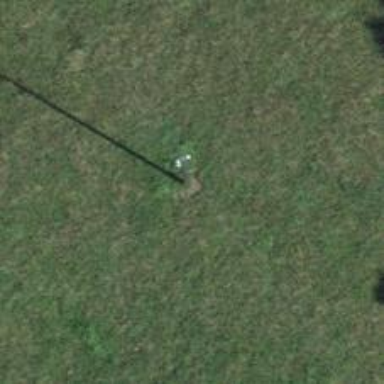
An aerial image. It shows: Minor power line.